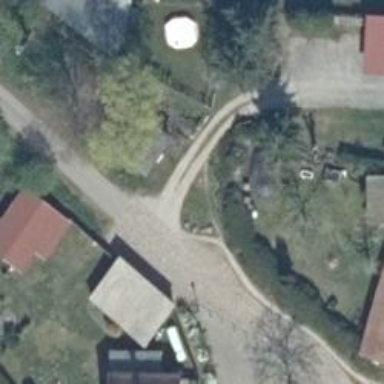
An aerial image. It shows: Residential road with sidewalks on both sides.